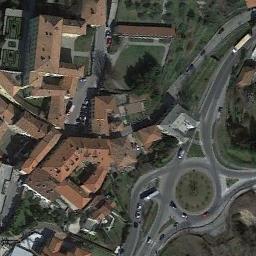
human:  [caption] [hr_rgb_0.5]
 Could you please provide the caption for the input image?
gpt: The roundabout with four exits and entrances is next to the residential area .

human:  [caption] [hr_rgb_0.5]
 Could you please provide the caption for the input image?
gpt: There are many buildings of different shapes and sizes around the roundabout .

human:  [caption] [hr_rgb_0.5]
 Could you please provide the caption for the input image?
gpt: The roundabout is on the grass next to trees and buildings .

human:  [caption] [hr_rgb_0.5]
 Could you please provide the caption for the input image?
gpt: There are several moving vehicles on the road at the roundabout, Many buildings and some trees and a few lawns around the roundabout .

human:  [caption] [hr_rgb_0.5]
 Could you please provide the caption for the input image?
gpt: There are some brown buildings and green lawns near the roundabout .